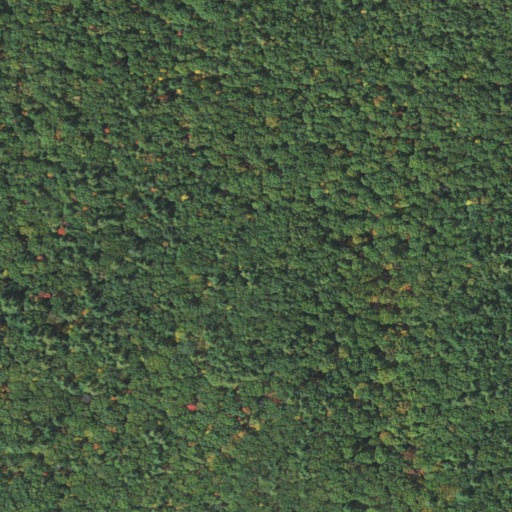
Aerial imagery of mountain in Massachusetts named Wolfden Hill containing mixed forest and deciduous forest